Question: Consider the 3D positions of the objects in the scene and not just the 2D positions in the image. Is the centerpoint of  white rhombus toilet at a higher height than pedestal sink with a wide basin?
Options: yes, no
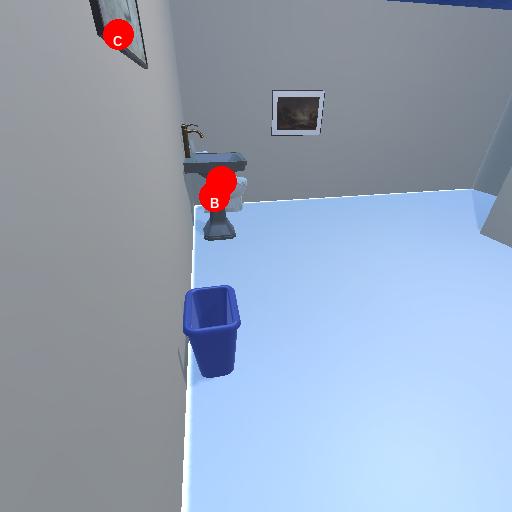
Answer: yes